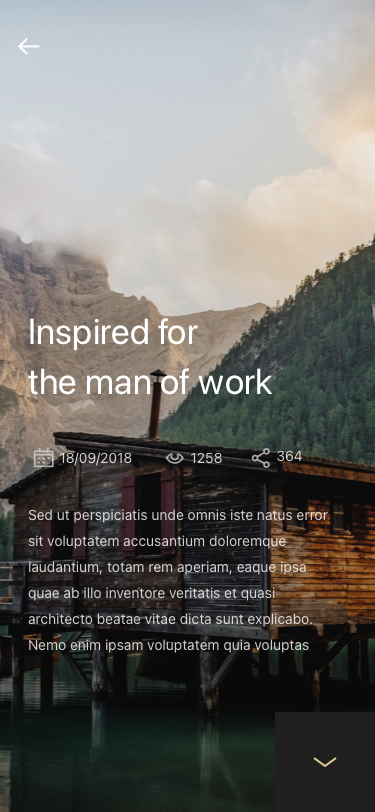
Text in this UI design:
Inspired for
the man of work
Sed ut perspiciatis unde omnis iste natus error
sit voluptatem accusantium doloremque
laudantium, totam rem aperiam, eaque ipsa
quae ab illo inventore veritatis et quasi
architecto beatae vitae dicta sunt explicabo.
Nemo enim ipsam voluptatem quia voluptas
1258
18/09/2018
364